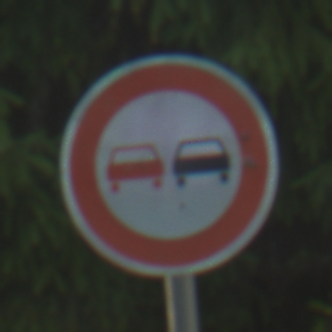
Verkehrszeichen: Ueberholverbot
Umgebung: Outdoor, Suburban
Tageszeit: SunriseSunset
Wetter: PartlyCloudy
Licht: Natural
Jahreszeit: NotSpecified
Kontrast: MediumContrast